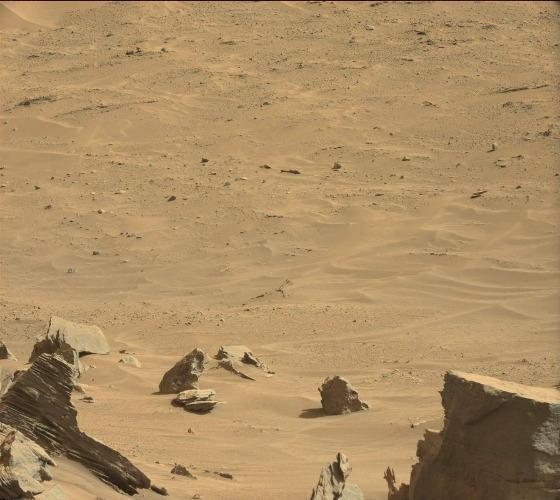
Terrain classes present: Bedrock, Gravel / Sand / Soil, Rock